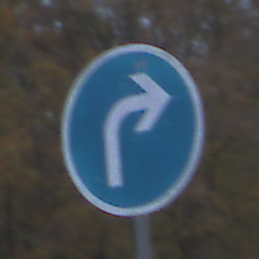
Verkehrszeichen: VorgeschriebeneFahrtrichtungRechts
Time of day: SunriseSunset
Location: Outdoor (Nature)
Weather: PartlyCloudy
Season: Autumn
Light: Natural